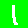
Digit: 1